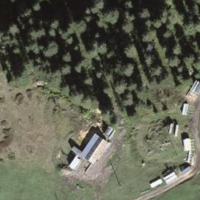
EUNIS habitat code: 43
Species observed at this site:
Zygaena carniolica